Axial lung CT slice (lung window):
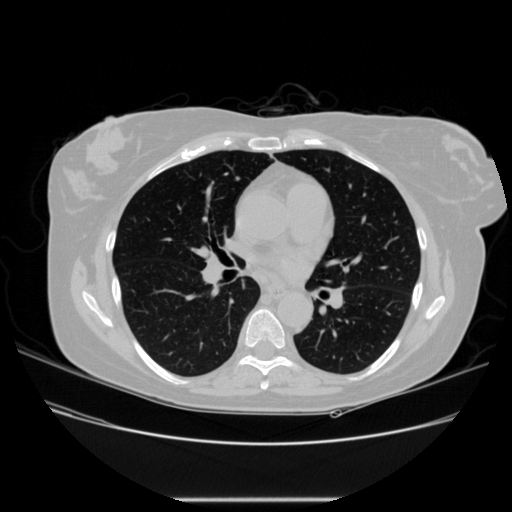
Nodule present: no